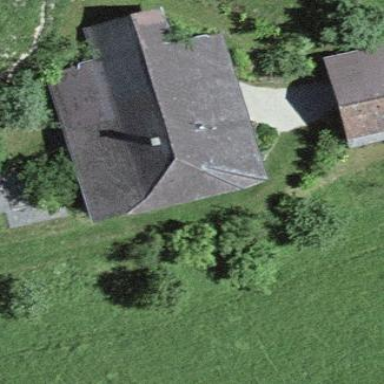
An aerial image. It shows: Farm building.